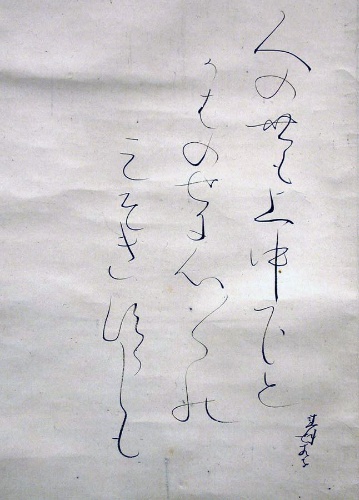
Artist: Ōtagaki Rengetsu
Artist bio: Japanese, 1791–1875
Object type: Hanging scroll
Classification: Paintings
Medium: Hanging scroll; ink and color on paper
Culture: Japan
Period: Edo period (1615–1868)
Dimensions: 44 1/16 x 10 3/4 in. (111.9 x 27.3 cm)
Department: Asian Art
Credit line: Gift of Donald Keene, 2000
Accession year: 2000
Repository: Metropolitan Museum of Art, New York, NY
Tags: Poetry